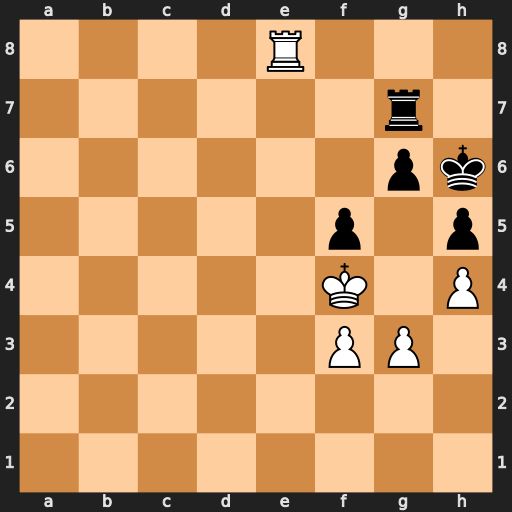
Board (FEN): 4R3/6r1/6pk/5p1p/5K1P/5PP1/8/8
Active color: w
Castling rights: -
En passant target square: -
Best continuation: Rh8+ Rh7 Rxh7+ Kxh7 Ke5